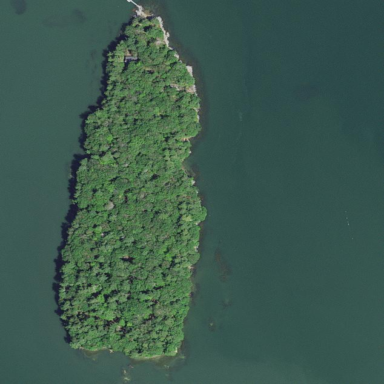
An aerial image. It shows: Islet located along the natural coastline.